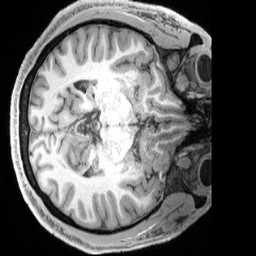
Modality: T1w
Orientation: axial
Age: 29
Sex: male
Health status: ill
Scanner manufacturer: siemens
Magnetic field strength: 3 T
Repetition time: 2.4 s
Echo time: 0.00222 s